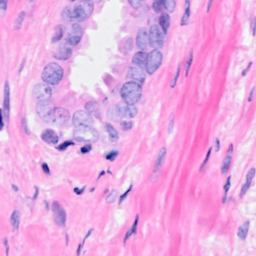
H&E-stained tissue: Breast